Question: I haven't dealt with this since the mid 90's.
'''
<a href="http://www.google.com" class="learnmorebutton">learn more</a>
'''
When I click a link to say <URL>, facebook renders google in the frame. I don't want this. I want the link to take me to google and out of facebook.com.
See the image to see the problem:

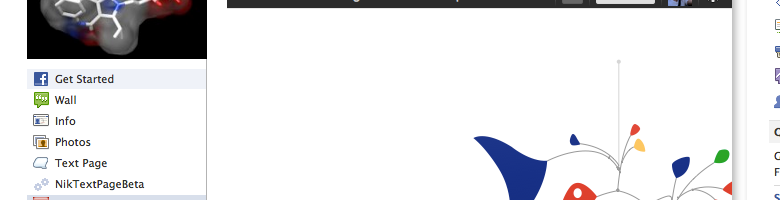
Answer: Try:
'''
<a target="_top" href="...">Link</a>
'''